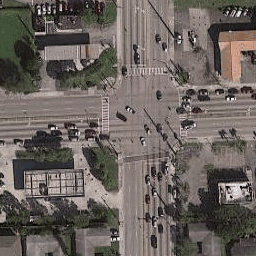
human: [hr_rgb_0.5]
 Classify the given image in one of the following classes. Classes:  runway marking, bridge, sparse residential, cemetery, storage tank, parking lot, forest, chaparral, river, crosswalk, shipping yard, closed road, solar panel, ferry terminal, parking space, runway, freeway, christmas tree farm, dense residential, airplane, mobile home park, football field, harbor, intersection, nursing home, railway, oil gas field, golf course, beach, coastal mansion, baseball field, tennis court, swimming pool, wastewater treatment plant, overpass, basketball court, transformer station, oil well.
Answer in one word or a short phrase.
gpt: intersection